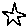
Label: star